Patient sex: M
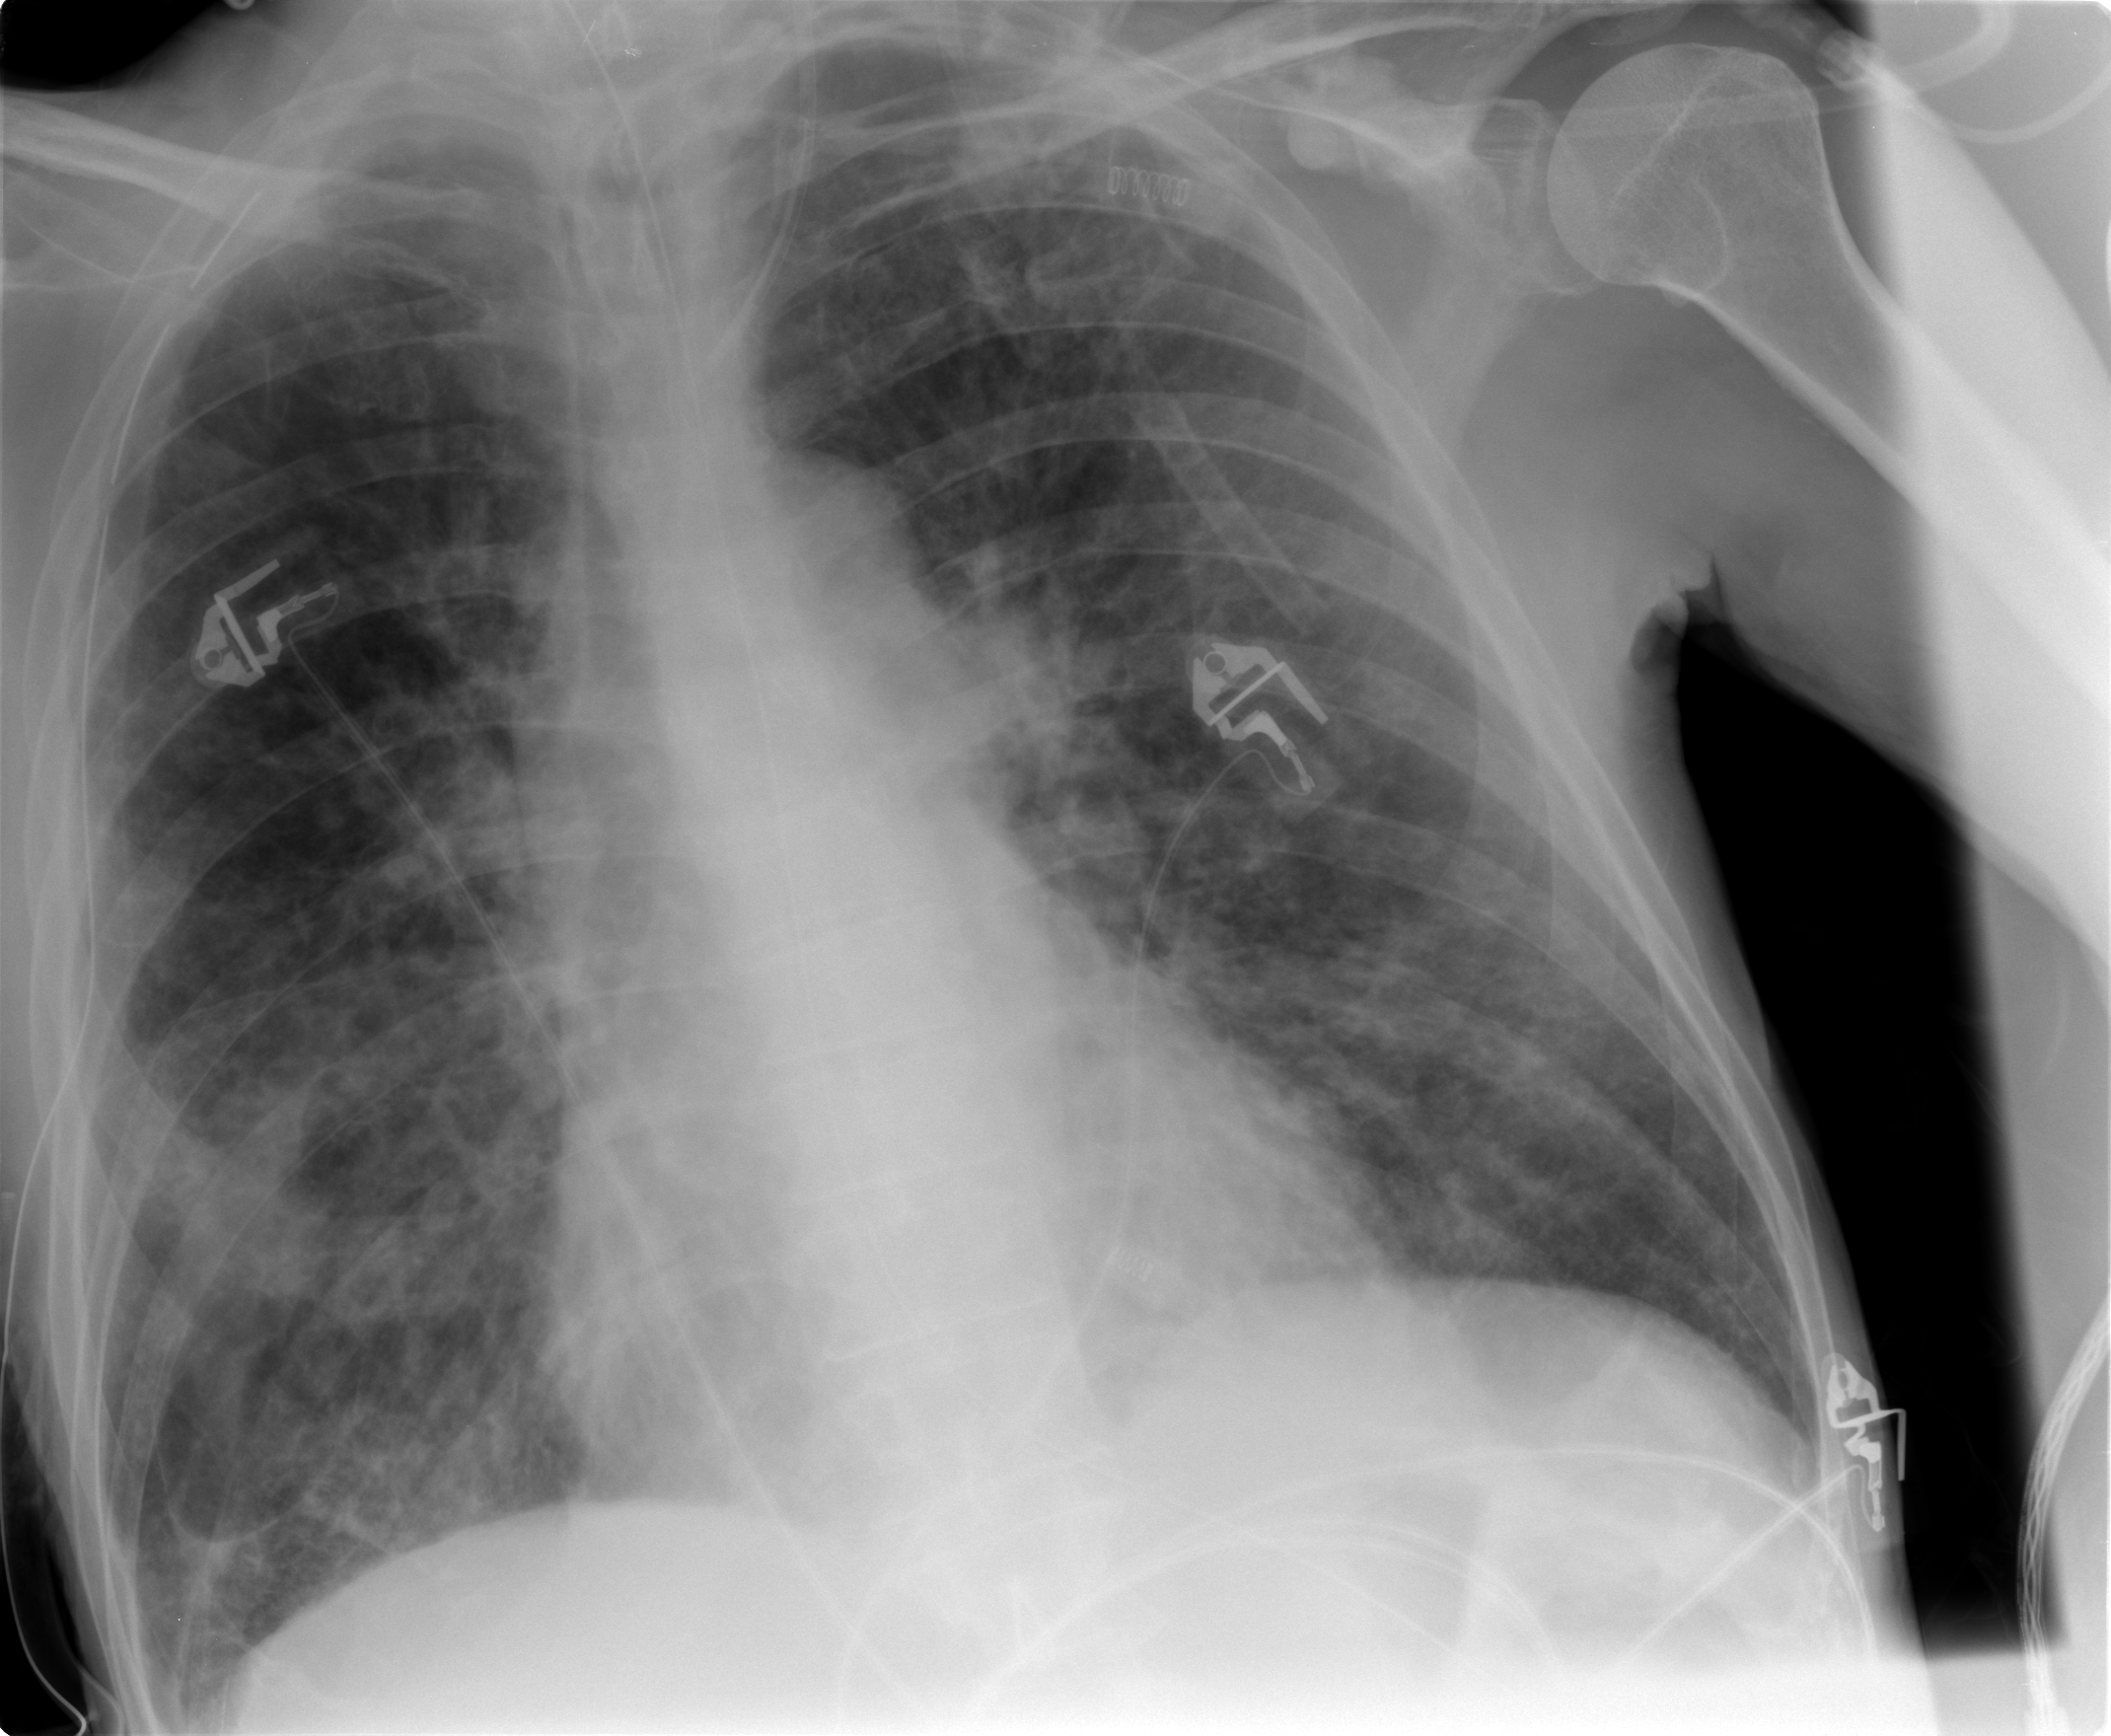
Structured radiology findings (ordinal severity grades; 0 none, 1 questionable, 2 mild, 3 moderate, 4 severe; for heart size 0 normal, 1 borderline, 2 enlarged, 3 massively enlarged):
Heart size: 0
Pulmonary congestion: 2
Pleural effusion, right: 1
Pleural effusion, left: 0
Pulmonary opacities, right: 3
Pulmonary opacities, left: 2
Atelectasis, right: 2
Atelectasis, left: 2